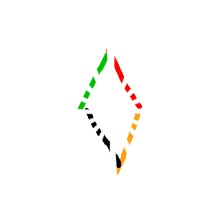
Shape: rhombus